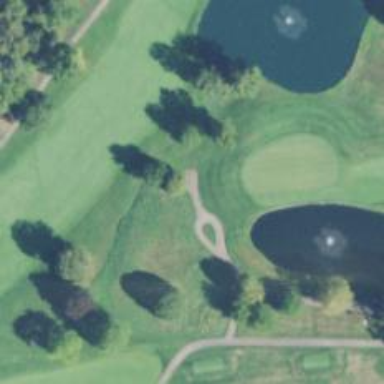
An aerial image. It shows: Path for both roads and golfers.